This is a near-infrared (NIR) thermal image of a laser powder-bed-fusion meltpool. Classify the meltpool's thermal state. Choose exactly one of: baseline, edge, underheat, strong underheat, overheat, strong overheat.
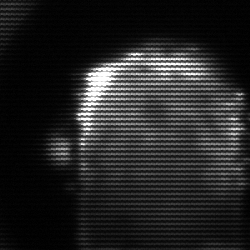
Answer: baseline